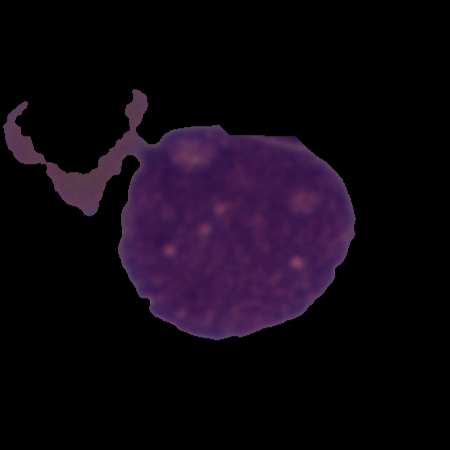
Label: cancer